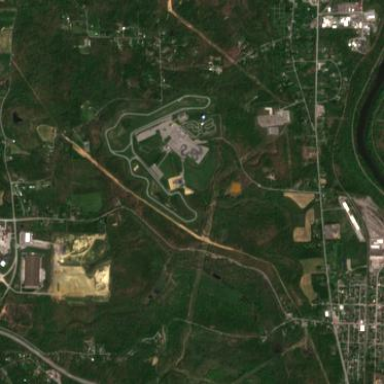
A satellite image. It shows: Motor sports centre located on leisure land.